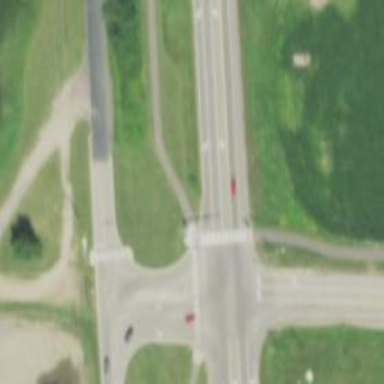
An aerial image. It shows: Marked crossing on cycleway road.